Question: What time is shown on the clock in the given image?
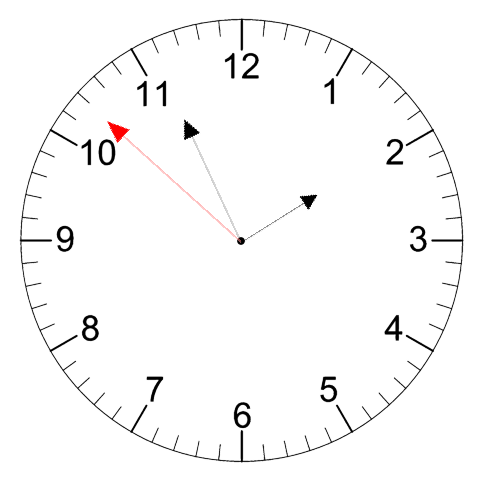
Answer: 01:55:52